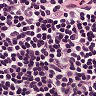
Metastatic tissue present: no